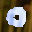
Label: 0